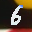
Label: 6